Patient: sex M, age 26
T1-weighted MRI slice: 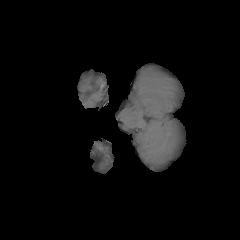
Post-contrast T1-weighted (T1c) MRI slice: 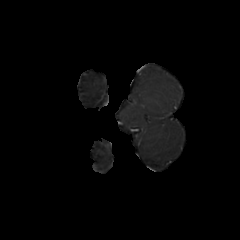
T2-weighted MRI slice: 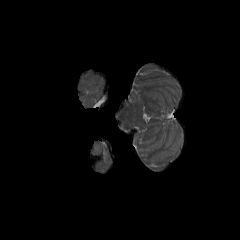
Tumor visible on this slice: no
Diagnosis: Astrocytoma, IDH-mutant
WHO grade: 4